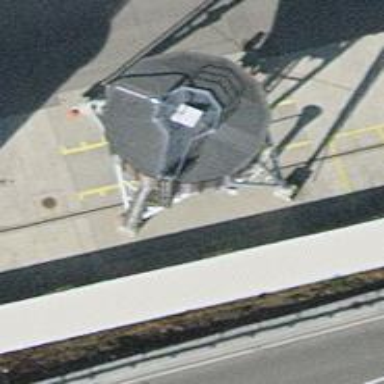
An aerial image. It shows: Storage tank that resembles silo building.